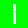
Digit: 1